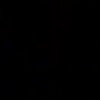
Label: space